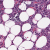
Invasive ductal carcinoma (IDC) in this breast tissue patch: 0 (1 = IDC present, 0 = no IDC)